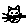
Label: cat